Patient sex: M
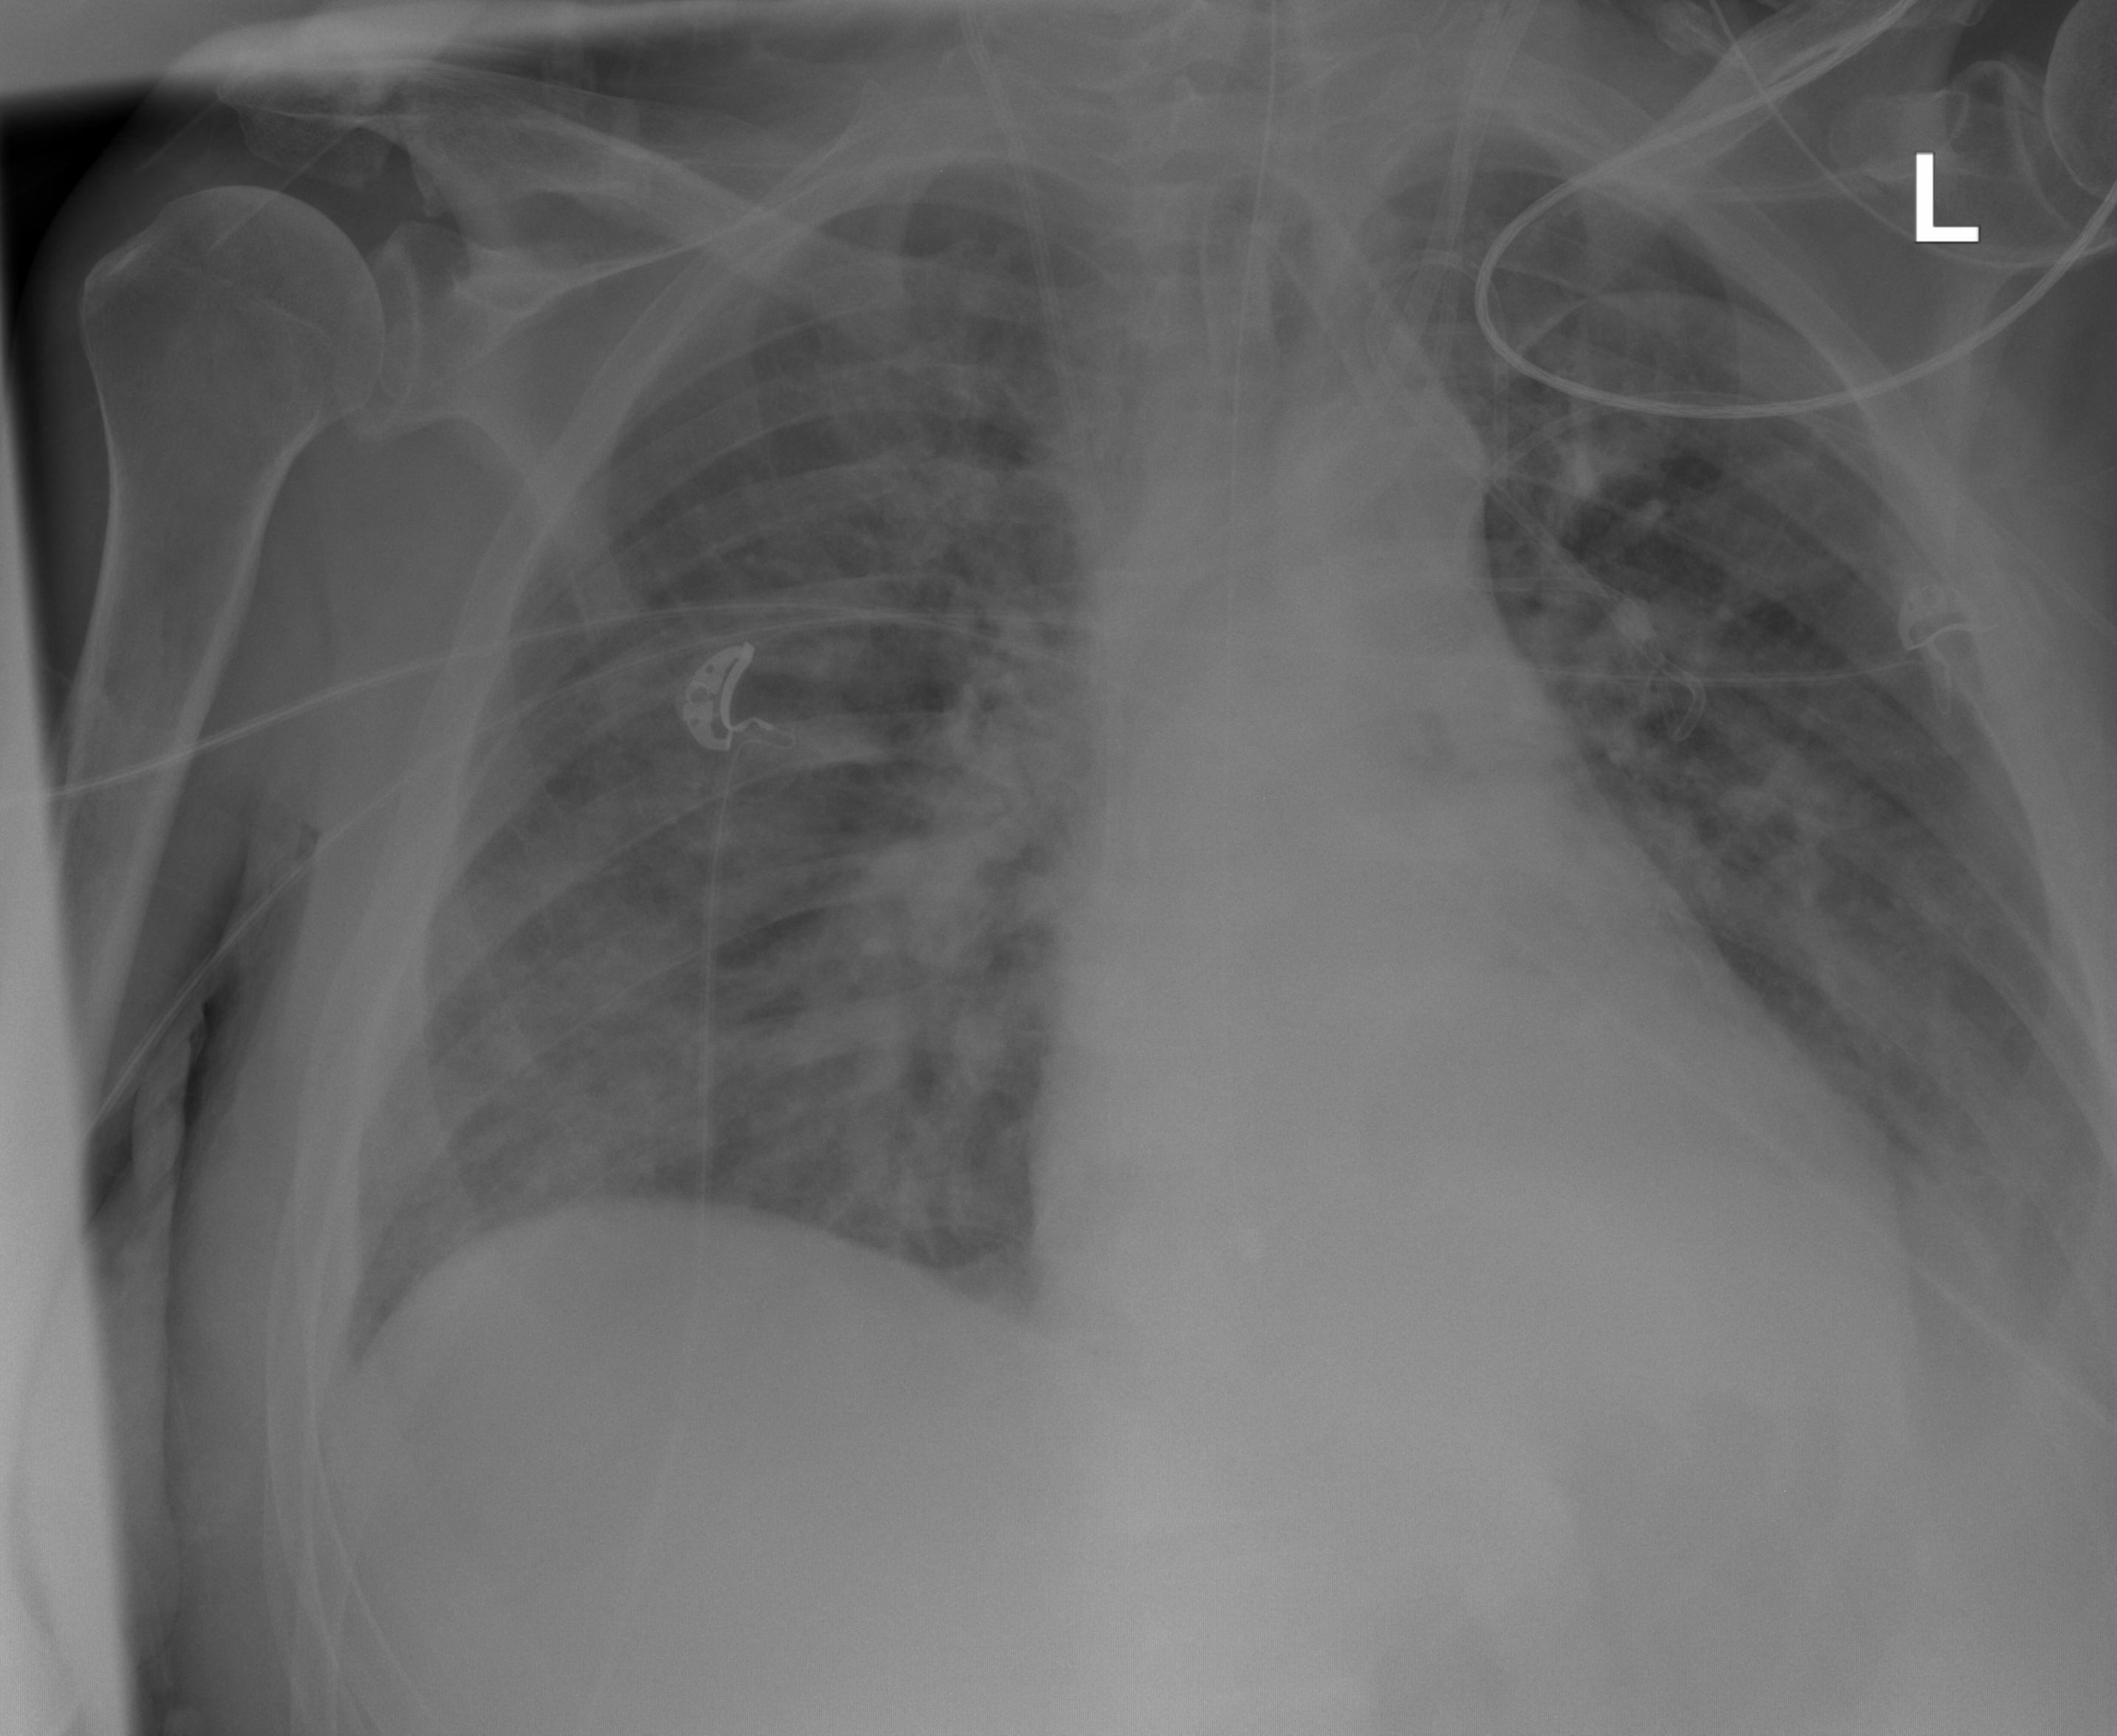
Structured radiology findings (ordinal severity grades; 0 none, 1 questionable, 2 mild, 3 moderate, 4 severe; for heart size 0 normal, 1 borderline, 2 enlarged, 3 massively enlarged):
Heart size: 1
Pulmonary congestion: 2
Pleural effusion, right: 0
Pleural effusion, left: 2
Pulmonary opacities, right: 2
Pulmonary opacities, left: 2
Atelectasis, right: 0
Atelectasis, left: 0